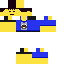
A male human skin with medium skin, wearing brown long hair dressed in a blue tshirt and black pants, featuring a closed mouth.